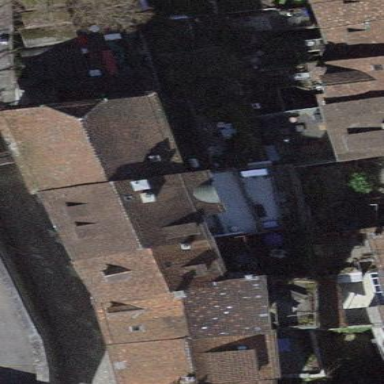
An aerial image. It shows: Terrace building.